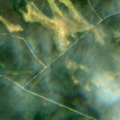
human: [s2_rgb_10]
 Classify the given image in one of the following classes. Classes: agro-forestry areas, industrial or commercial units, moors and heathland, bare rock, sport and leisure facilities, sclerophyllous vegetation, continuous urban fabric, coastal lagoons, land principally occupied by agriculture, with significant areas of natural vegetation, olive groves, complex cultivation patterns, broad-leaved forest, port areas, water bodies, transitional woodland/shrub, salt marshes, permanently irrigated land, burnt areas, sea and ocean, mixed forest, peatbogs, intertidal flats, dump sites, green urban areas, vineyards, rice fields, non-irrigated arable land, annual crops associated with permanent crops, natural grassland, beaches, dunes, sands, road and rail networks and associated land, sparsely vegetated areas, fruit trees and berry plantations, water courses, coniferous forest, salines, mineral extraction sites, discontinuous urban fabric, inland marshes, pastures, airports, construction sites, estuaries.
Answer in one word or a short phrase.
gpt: coniferous forest, mixed forest